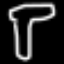
Label: mushroom